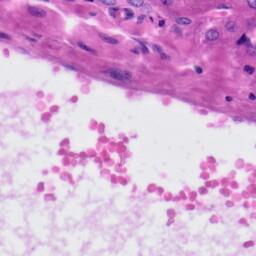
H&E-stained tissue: Liver